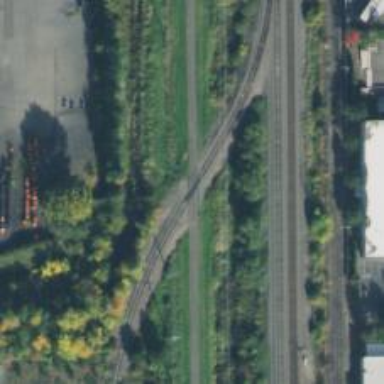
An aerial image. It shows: Crossing for the railway.